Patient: sex F, age 71
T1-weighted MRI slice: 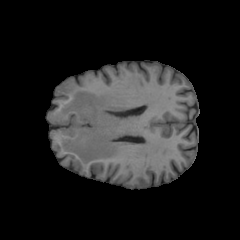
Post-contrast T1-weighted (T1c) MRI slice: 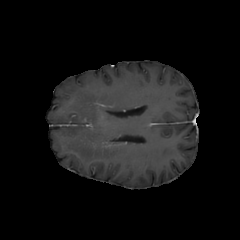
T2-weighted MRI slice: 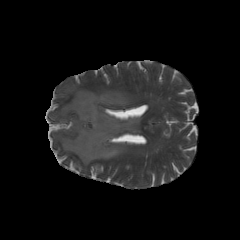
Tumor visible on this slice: yes
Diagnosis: Glioblastoma, IDH-wildtype
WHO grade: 4